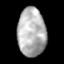
Tissue: skin
Cell type: Epithelial cells
Senescence score: 0.9034
Nuclear area (px): 1334
Mean DAPI intensity: 178.928